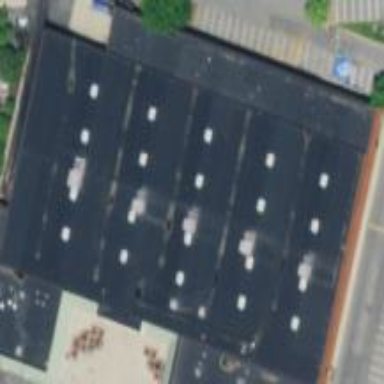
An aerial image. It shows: Department store building.